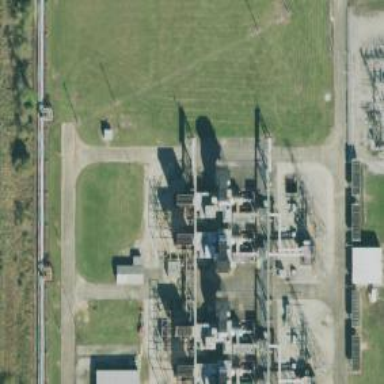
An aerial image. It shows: Gas-powered generator. It is gas turbine type generator.